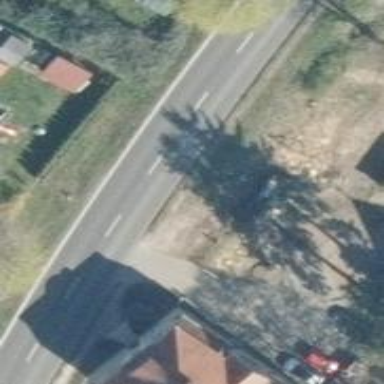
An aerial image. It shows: Secondary road with asphalt surface.